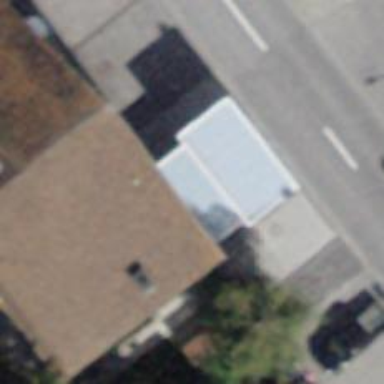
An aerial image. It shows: Fuel station.